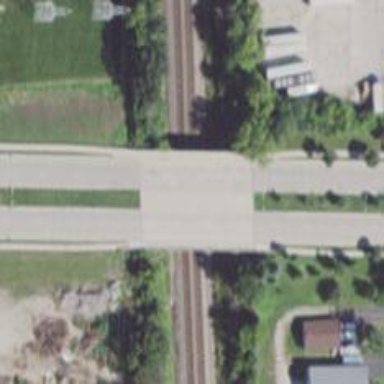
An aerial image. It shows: Bridge over tertiary road with dual carriageway.